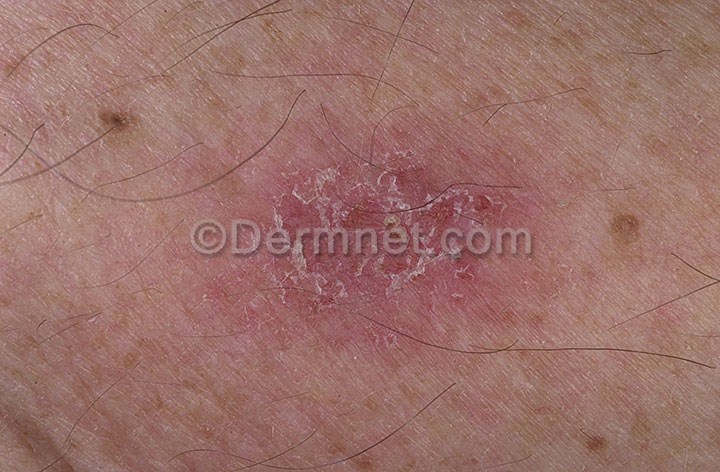
Disease: Psoriasis pictures Lichen Planus and related diseases